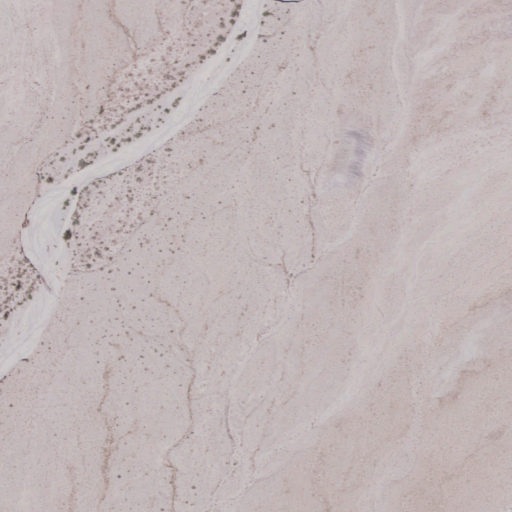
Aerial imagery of mountain in Arizona named Ives Mesa containing grassland, shrub, and barren land